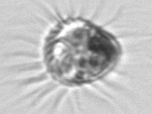
Label: Ciliophora